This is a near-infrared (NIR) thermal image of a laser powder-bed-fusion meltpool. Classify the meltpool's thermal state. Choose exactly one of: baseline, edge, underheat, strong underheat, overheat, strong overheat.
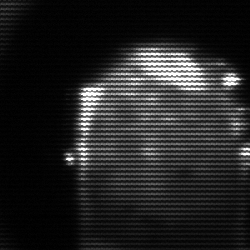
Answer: baseline